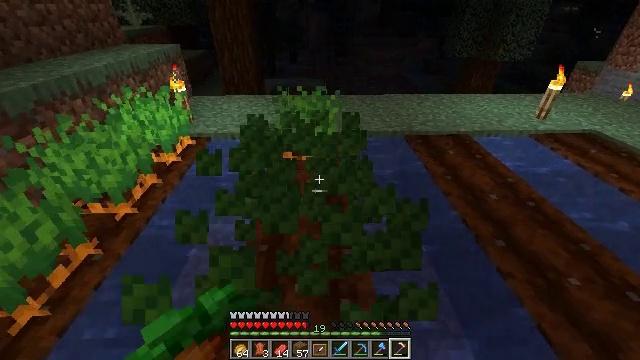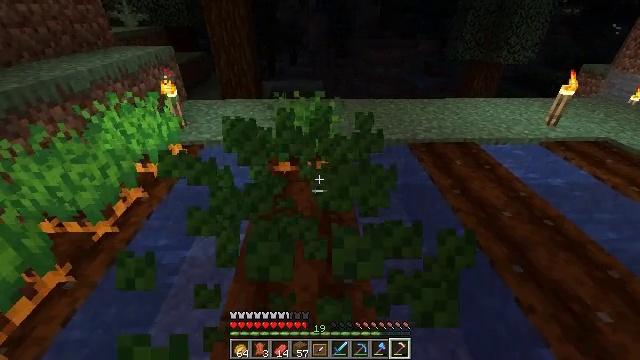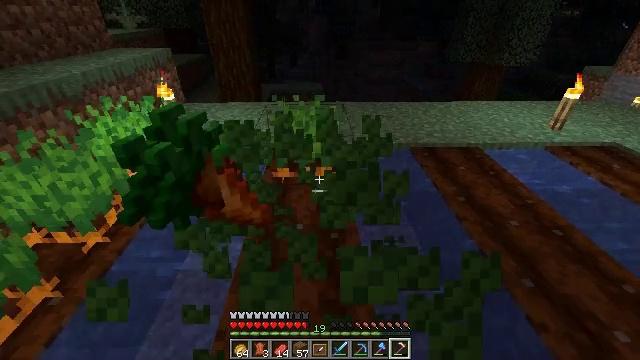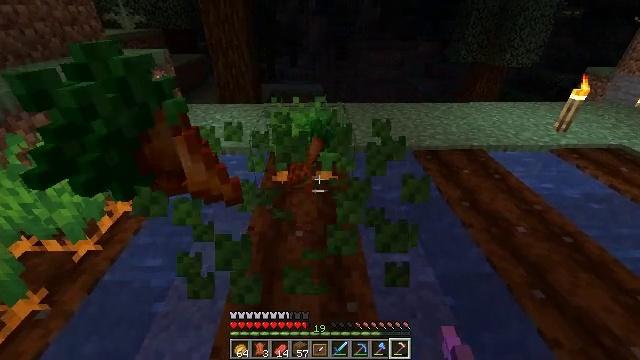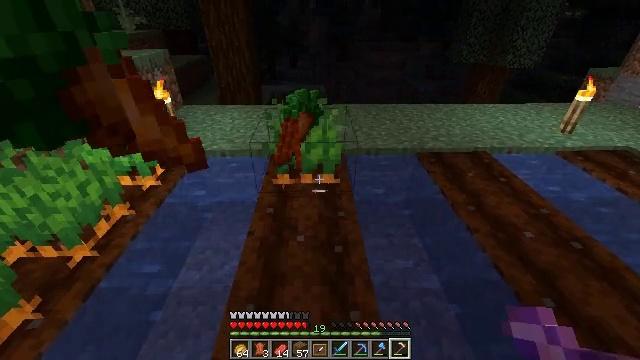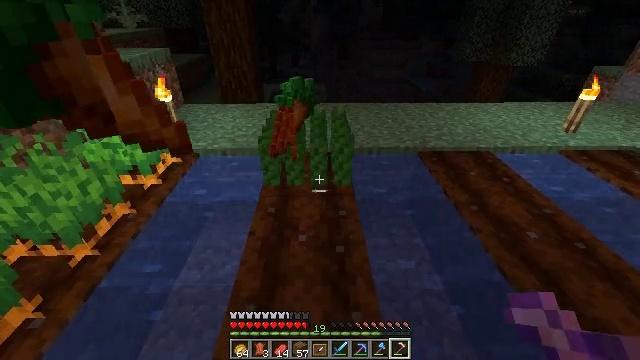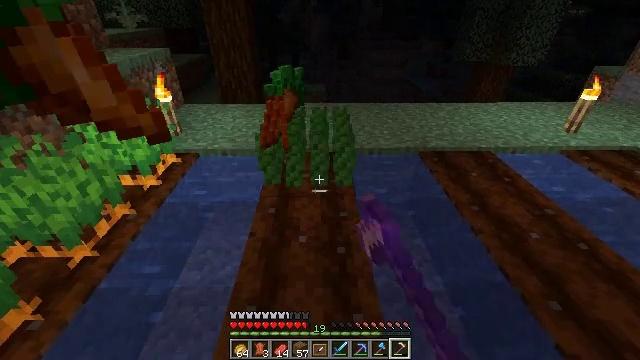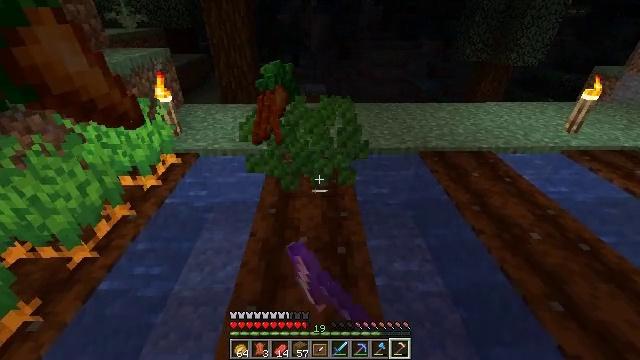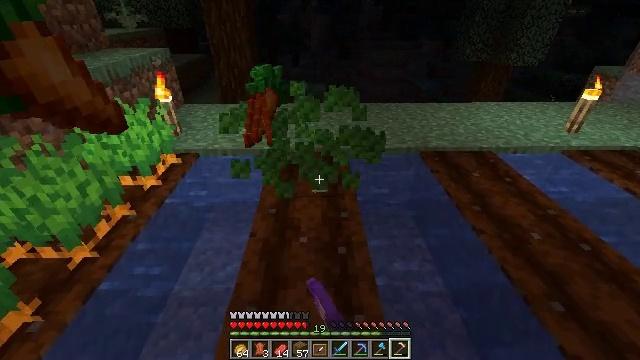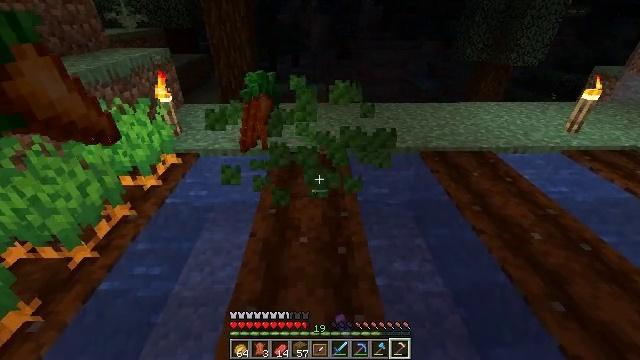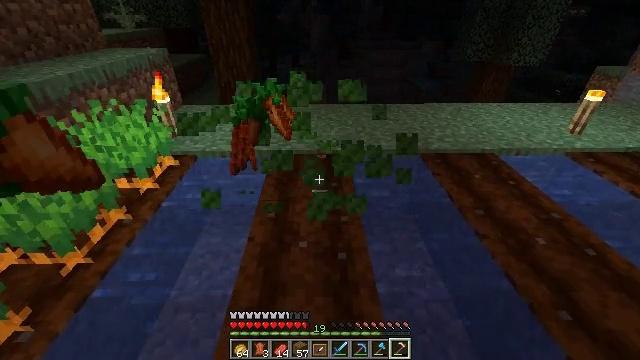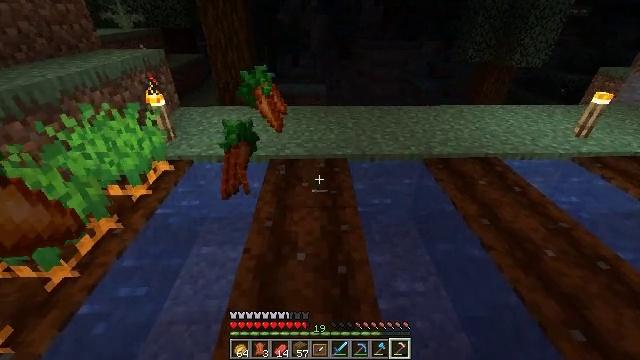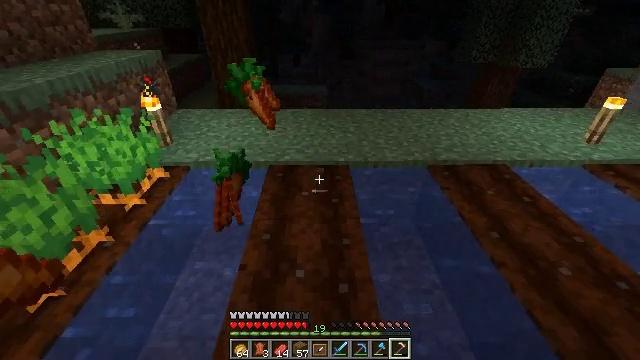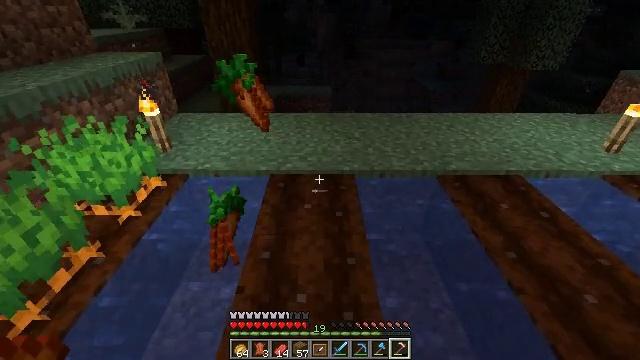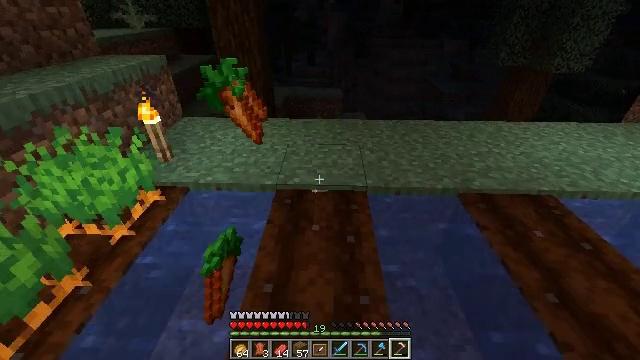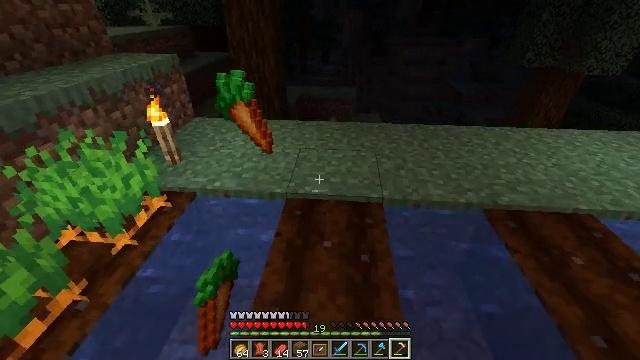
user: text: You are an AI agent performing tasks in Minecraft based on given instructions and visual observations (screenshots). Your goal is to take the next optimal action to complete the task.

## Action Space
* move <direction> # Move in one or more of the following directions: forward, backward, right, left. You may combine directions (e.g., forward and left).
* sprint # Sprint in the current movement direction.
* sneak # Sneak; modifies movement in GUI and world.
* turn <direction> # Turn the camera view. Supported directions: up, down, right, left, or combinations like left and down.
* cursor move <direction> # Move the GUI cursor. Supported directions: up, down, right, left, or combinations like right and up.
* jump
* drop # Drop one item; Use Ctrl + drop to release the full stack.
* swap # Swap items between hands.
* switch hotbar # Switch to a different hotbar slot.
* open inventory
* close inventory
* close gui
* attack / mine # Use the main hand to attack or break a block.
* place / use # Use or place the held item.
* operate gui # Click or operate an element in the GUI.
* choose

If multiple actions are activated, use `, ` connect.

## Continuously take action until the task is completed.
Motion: motion action
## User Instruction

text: Collect carrots by breaking the crop.
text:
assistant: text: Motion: move forward
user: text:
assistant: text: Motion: no_op
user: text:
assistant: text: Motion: no_op
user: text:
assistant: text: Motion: no_op
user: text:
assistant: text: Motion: attack / mine
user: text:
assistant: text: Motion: attack / mine
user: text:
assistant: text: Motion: attack / mine
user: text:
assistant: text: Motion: no_op
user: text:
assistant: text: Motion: no_op
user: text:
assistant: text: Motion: move forward
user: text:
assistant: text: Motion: move forward
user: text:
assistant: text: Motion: move forward
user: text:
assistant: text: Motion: move forward
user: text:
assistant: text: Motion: move forward, turn left
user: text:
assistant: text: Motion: move forward, turn left
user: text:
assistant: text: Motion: move forward, turn left
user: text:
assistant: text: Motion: move forward, turn left
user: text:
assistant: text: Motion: move forward, turn left
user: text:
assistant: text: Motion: move forward, turn left
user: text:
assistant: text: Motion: move forward, turn left
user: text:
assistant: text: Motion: move forward, turn left
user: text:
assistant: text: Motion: move forward, turn left
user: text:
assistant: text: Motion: move forward, turn left and down
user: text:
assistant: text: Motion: move forward, turn left and down
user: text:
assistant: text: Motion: move forward, turn left and down
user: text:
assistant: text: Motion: move forward and move right, turn left
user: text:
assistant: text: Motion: move forward and move right, turn left
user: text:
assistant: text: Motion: move forward and move right, turn left
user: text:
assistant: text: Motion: move forward and move right, turn left
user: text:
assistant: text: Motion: move forward and move right, turn left